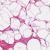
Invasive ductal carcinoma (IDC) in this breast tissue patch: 0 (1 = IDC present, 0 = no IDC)